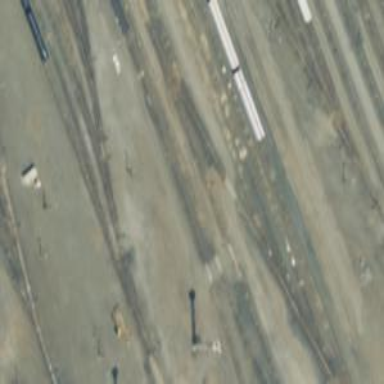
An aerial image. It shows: Railway level crossing.